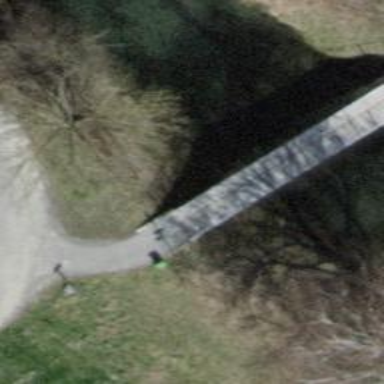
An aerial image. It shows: Track road on bridge with grade 1 track type.